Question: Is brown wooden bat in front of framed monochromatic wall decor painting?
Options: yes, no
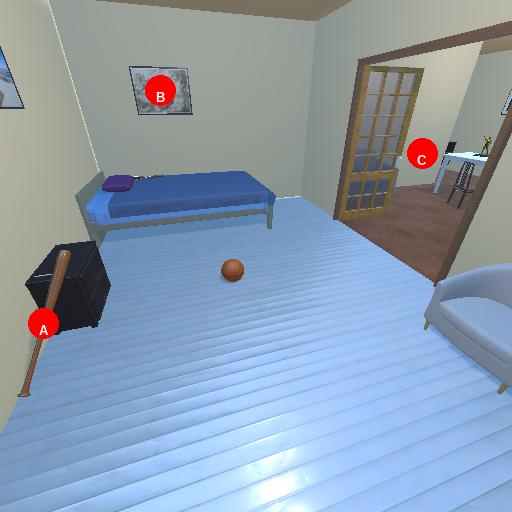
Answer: yes